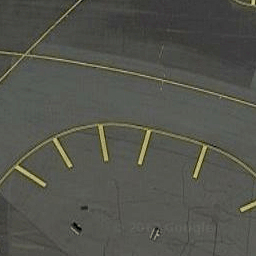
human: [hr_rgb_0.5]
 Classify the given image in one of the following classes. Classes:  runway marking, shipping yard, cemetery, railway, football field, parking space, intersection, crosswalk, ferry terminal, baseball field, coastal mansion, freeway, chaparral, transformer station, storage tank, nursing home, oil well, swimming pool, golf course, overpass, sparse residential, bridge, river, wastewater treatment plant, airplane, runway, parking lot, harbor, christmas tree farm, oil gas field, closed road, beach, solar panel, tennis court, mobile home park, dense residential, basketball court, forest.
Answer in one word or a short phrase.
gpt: runway marking